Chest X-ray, PA view. Patient: 60 years old, sex M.
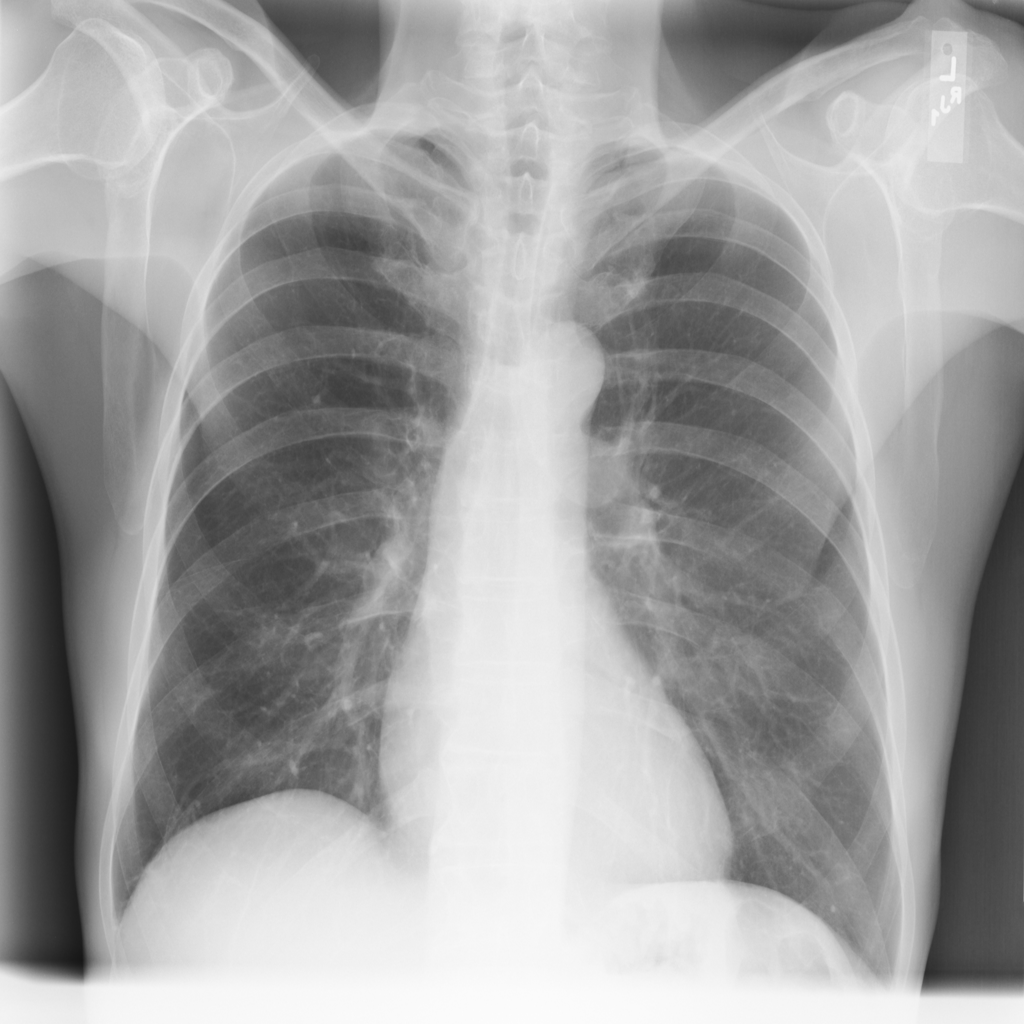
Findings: Nodule